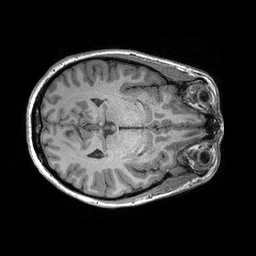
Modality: T1w
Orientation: axial
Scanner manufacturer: siemens
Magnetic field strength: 3 T
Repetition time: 2.3 s
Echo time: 0.00298 s